Question: I have created a 'SimpleCORSFilter'based on the SpringMVC guide to allow CORS:
'''
@Component
public class SimpleCORSFilter implements Filter {
public void doFilter(ServletRequest req, ServletResponse res, FilterChain chain) throws IOException, ServletException {
HttpServletResponse response = (HttpServletResponse) res;
response.setHeader("Access-Control-Allow-Origin", "*");
response.setHeader("Access-Control-Allow-Methods", "POST, GET, OPTIONS, PUT");
response.setHeader("Access-Control-Max-Age", "3600");
response.setHeader("Access-Control-Allow-Headers", "x-requested-by");
chain.doFilter(req, res);
}
}
'''
The controller code for the POST and PUT request is the following:
'''
@RequestMapping(
produces = MediaType.APPLICATION_JSON_VALUE,
method = RequestMethod.PUT,
value = "admin/tile/{id}"
)
public boolean saveNewTile(@PathVariable("id") String id) {
ContextEntity contextEntity = new ContextEntity("tile", id);
//TODO: USE CUSTOM DATABASE
contextEntityDAO.save(contextEntity);
return true;
}
@RequestMapping(
produces = MediaType.APPLICATION_JSON_VALUE,
method = RequestMethod.POST,
value = "admin/tile/{id}"
)
public boolean updateTile(@PathVariable("id") String id, @RequestParam(required = false) ContextAttribute[] atts) {
ContextEntity contextEntity = contextEntityDAO.findById(id);
contextEntity.addContextAttributes(atts);
contextEntityDAO.save(contextEntity);
return true;
}
'''
With AngularJS v1.3.14 I am able to do GET and PUT requests, but when I try to do a POST, Firefox notifies me that the request has been blocked since the same-origin policy...
This part works fine, for instance
'''
$scope.onTestOnlyClick = function() {
$http.put('http://localhost:8080/admin/tile/' + tile.id)
};
'''
However, when I do
'''
$http.post('http://localhost:8080/admin/tile/' + tile.id, contextAtts);
'''
It cannot complete the request, and
This is what I see with Firebug, for some reason, when I perform a POST, Firebug only shows an OPTIONS request, there is no POST afterwards.

Thanks.
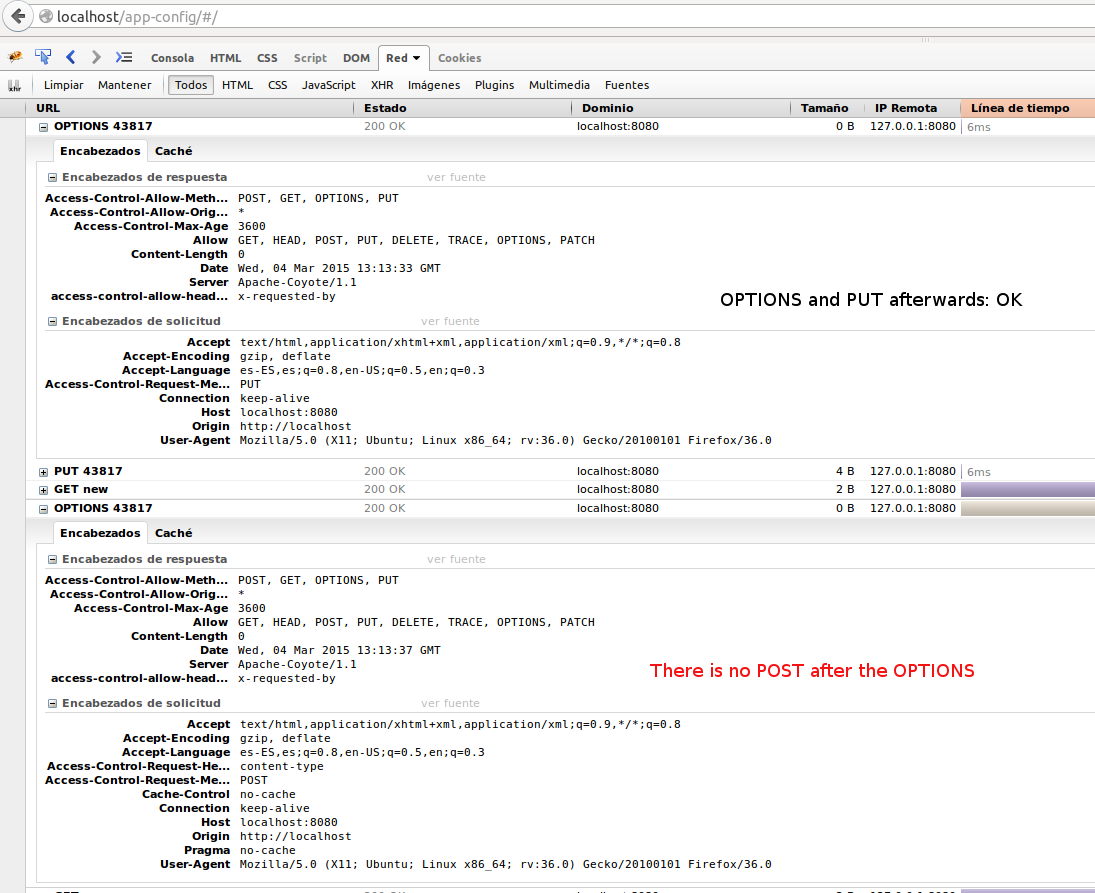
Answer: Add to in your filter. Tested on my local with success.
'''
response.setHeader("Access-Control-Allow-Origin", "*");
response.setHeader("Access-Control-Allow-Methods", "POST, GET, OPTIONS, DELETE");
response.setHeader("Access-Control-Max-Age", "3600");
response.setHeader("Access-Control-Allow-Headers", "Content-Type, Origin, Cache-Control, X-Requested-With");
response.setHeader("Access-Control-Allow-Credentials", "true");
'''